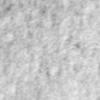
Label: no_change